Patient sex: M
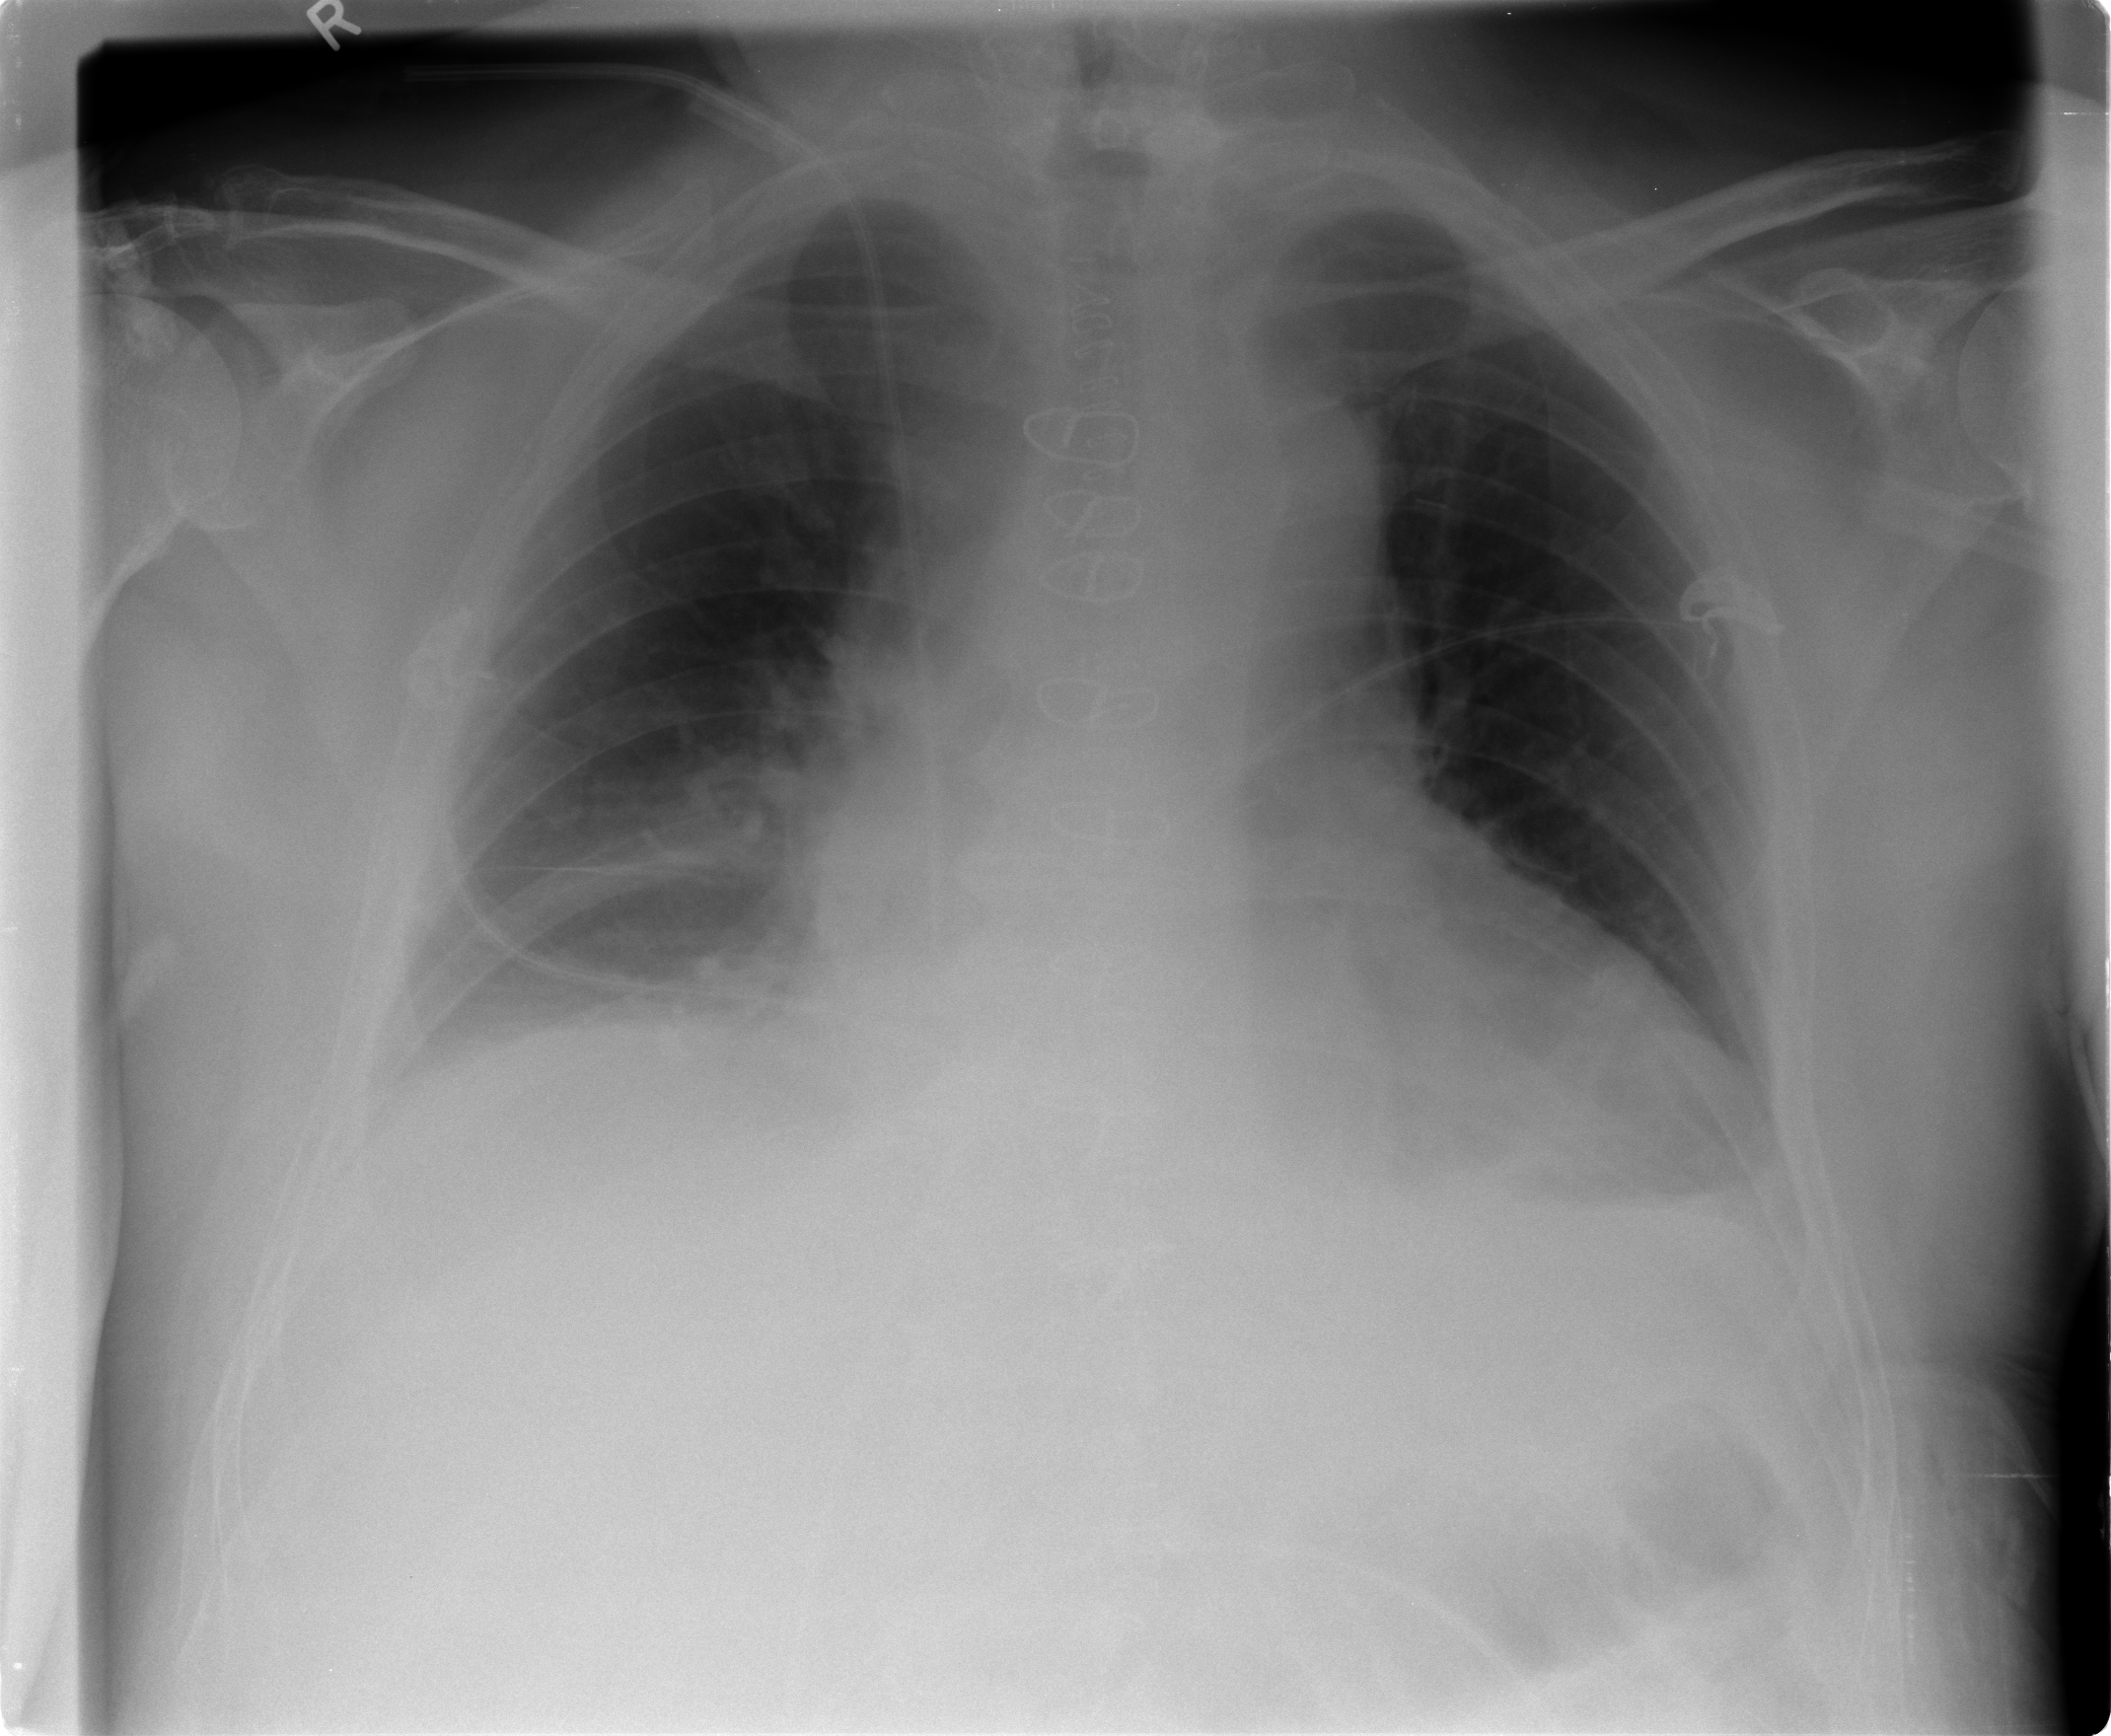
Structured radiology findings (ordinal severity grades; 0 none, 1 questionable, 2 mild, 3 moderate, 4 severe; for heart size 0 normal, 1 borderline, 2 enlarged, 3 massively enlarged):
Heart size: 0
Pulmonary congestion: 0
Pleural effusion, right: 2
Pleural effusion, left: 2
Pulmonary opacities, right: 0
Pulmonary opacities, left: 0
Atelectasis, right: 2
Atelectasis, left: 2